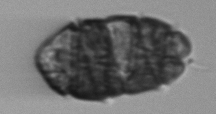
Label: Margalefidinium